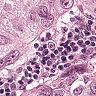
Metastatic tissue present: yes